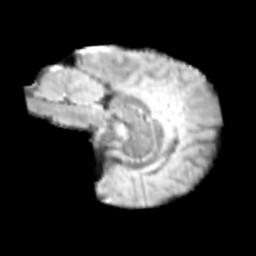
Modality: T2w
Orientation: sagittal
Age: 12
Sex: male
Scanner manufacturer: siemens
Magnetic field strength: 3 T
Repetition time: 3.8 s
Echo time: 0.07 s